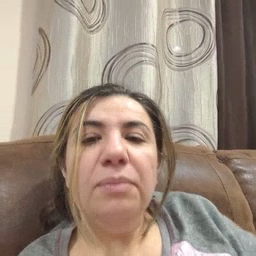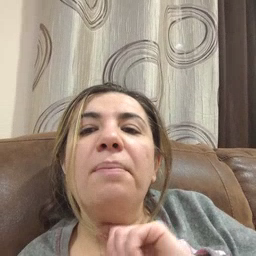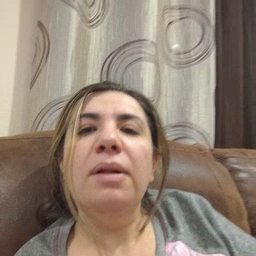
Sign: garbage